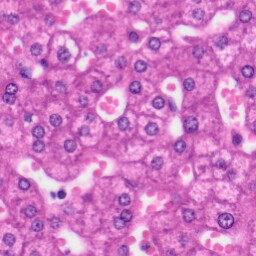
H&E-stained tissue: Liver